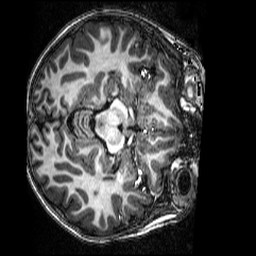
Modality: T1w
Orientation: axial
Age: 8
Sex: male
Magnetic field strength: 3 T